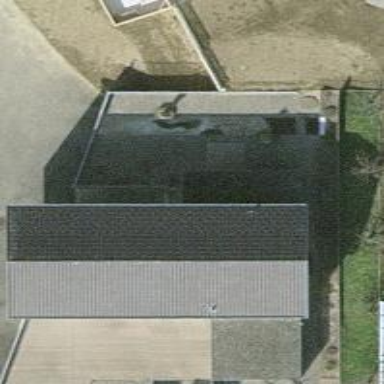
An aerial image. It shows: Building with flat roof.